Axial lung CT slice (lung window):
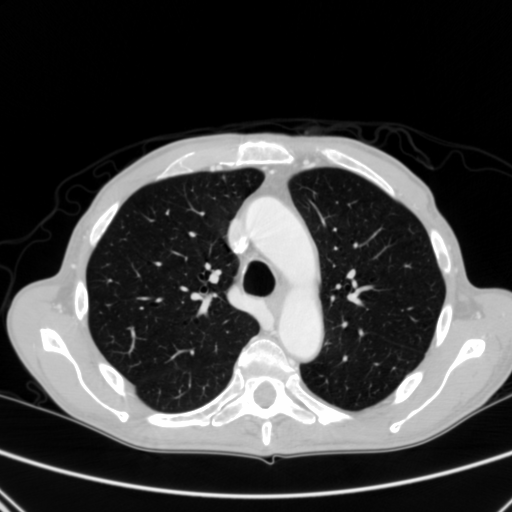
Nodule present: yes
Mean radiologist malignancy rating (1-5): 2.5